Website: lowes
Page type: review-order
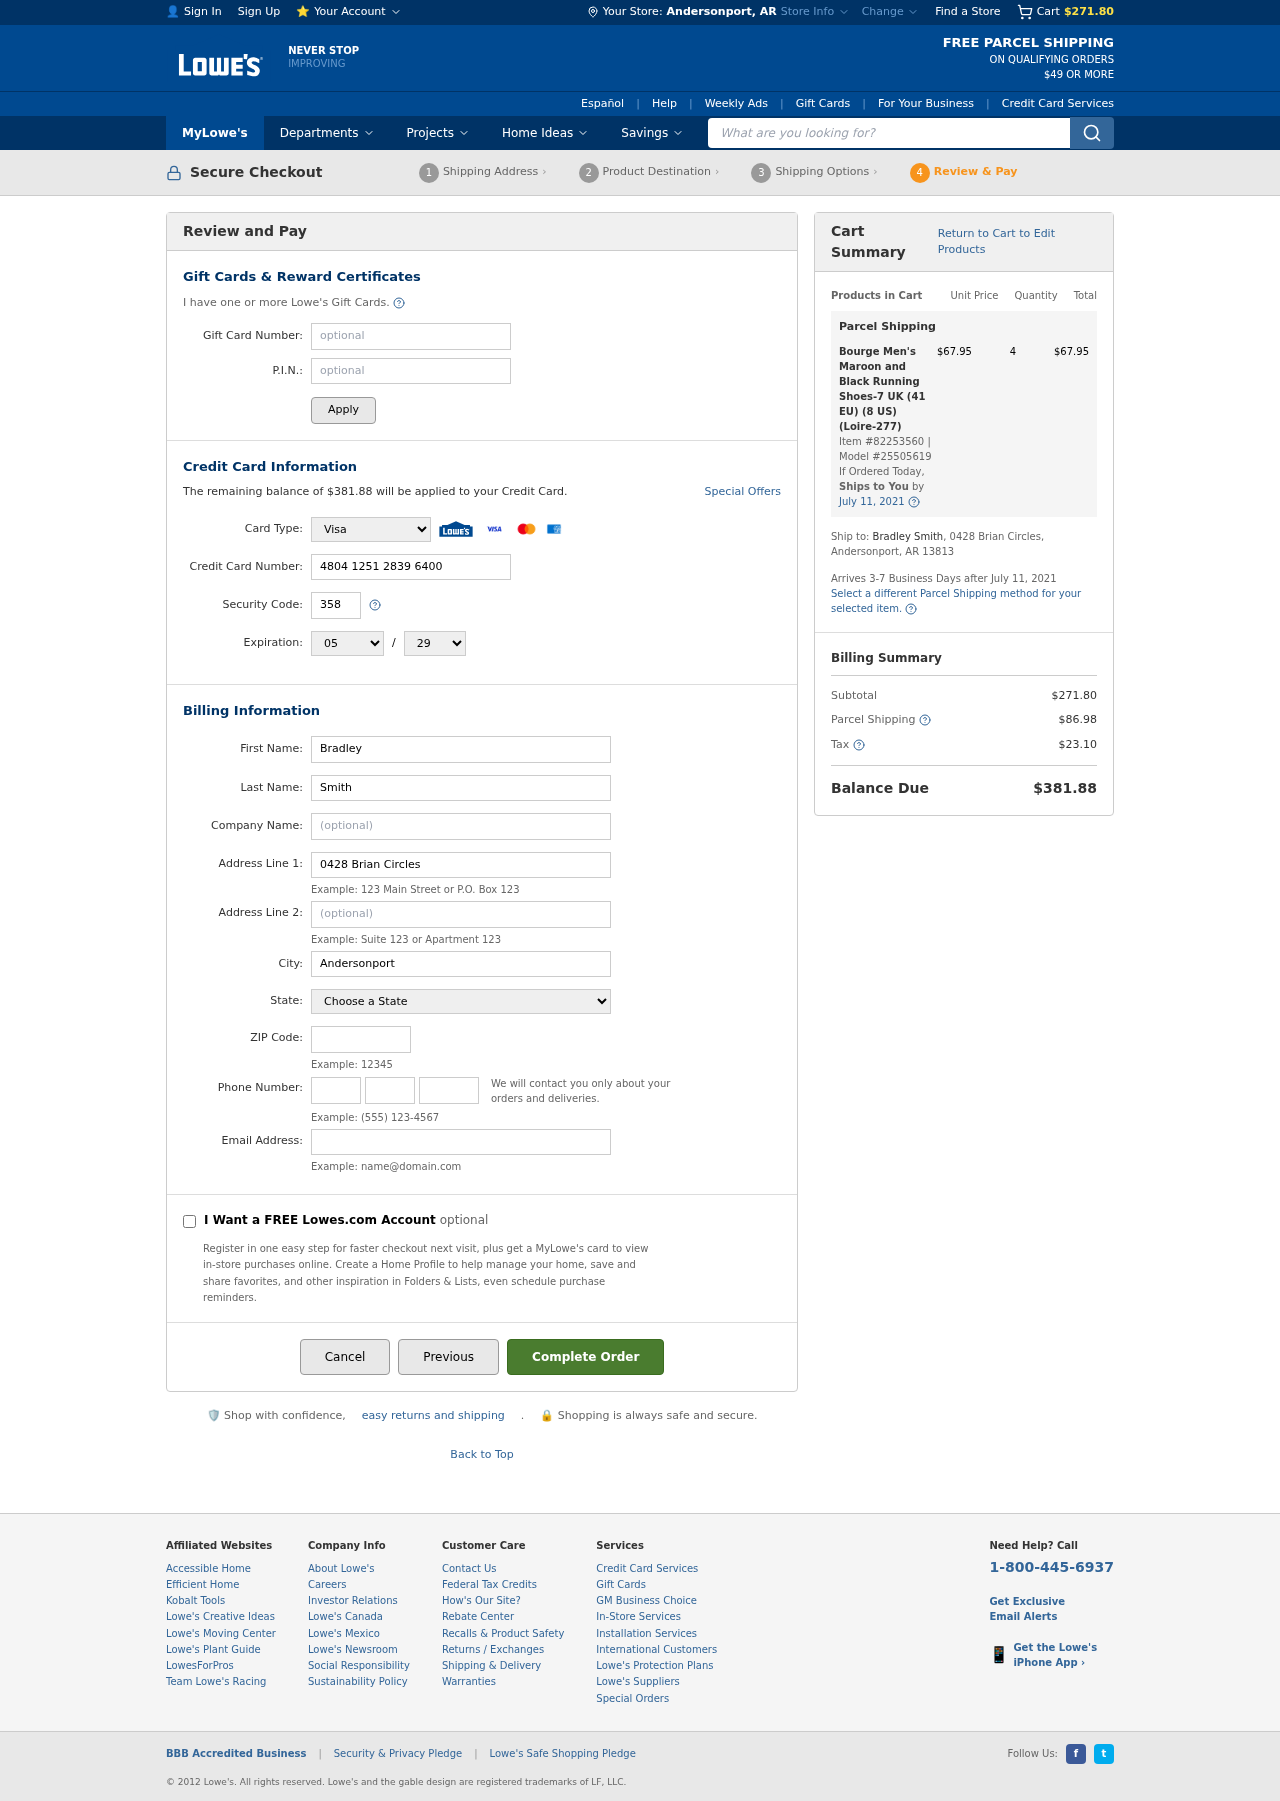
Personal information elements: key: PII_CARD_CVV
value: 358
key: PII_CARD_EXPIRY_MONTH
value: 05
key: PII_CARD_EXPIRY_YEAR
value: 29
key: PII_CARD_NUMBER
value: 4804 1251 2839 6400
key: PII_CARD_TYPE
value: Visa
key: PII_CITY
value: Andersonport
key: PII_CITY_STATE
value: Andersonport, AR
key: PII_EMAIL
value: bsmith@yahoo.com
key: PII_FIRSTNAME
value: Bradley
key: PII_LASTNAME
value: Smith
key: PII_PHONE_AREA
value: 359
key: PII_PHONE_PREFIX
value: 934
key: PII_PHONE_SUFFIX
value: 4547
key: PII_POSTCODE
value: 13813
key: PII_STATE
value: Arkansas
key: PII_STREET
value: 0428 Brian Circles
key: PII_STREET2
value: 0428 Brian Circles
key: PII_FULLNAME2
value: Bradley Smith
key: PII_STATE_ABBR
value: AR
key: PII_POSTCODE_FULL
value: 13813
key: PII_CITY_STATE_ZIP
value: Andersonport, AR 13813
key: PII_POSTCODE_NUMERIC
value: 13813
Product elements: key: PRODUCT1_NAME
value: Bourge Men's Maroon and Black Running Shoes-7 UK (41 EU) (8 US) (Loire-277)
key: PRODUCT1_PRICE
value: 67.95
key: PRODUCT1_QUANTITY
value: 4
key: PRODUCT1_ITEM_NUMBER
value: Item #82253560
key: PRODUCT1_MODEL_NUMBER
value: Model #25505619
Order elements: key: ORDER_SUBTOTAL
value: $271.80
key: ORDER_BALANCE_DUE
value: $381.88
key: ORDER_SHIPPING_DATE
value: July 11, 2021
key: ORDER_ITEM_TOTAL
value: $67.95
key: ORDER_SHIPPING_DATE2
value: July 11, 2021
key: ORDER_SHIPPING_COST
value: $86.98
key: ORDER_TAX
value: $23.10
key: ORDER_TOTAL
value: $381.88
Search elements: key: HEADER_SEARCH
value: What are you looking for?